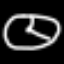
Label: clock